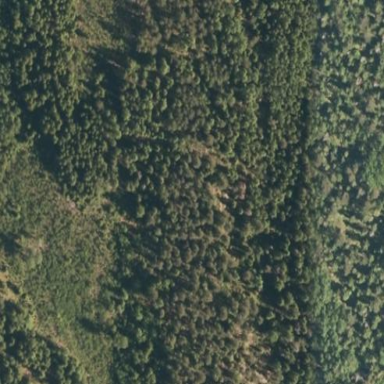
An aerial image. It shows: Logging area surrounded by scrub vegetation.